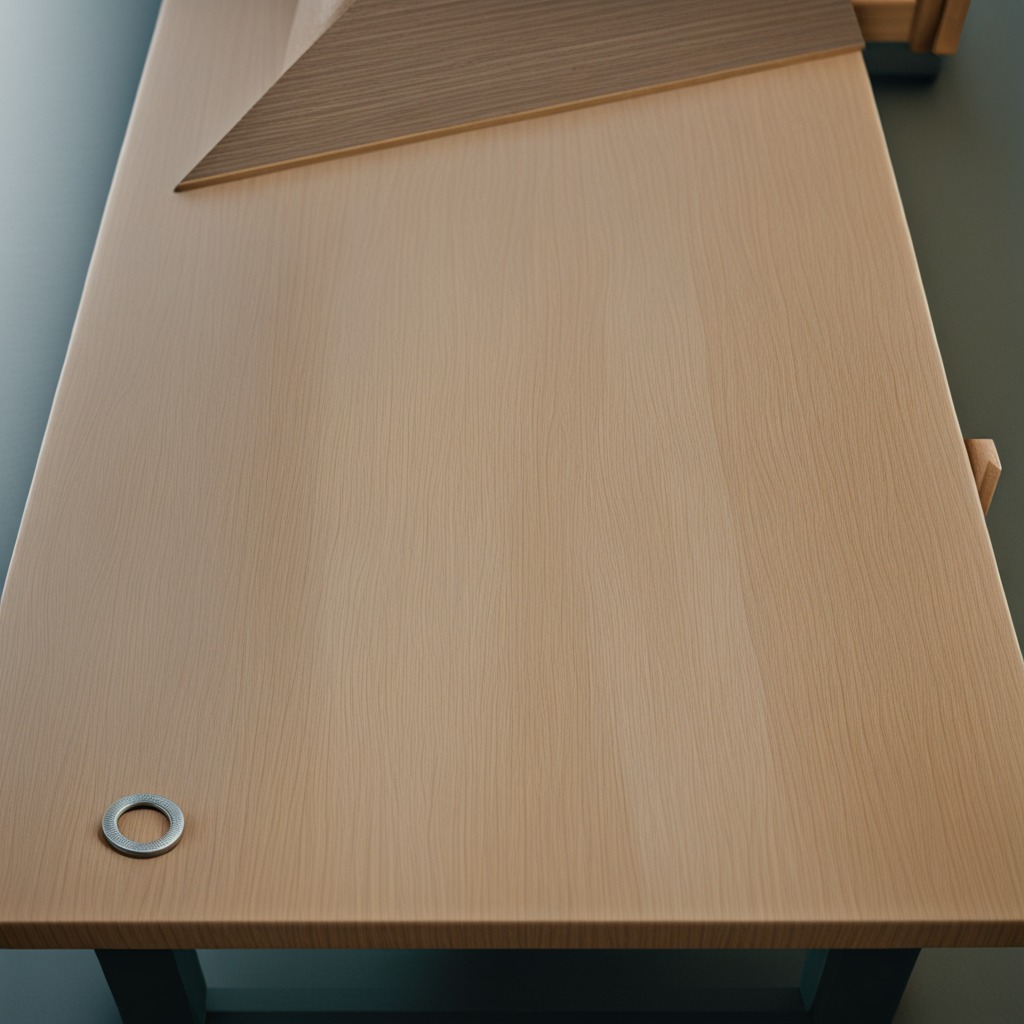
A flat metal washer is lying on a workbench inside a coastal fishing gear workshop.